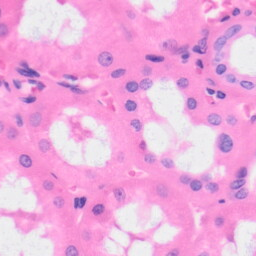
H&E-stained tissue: Kidney